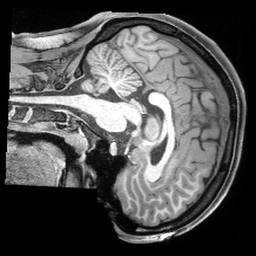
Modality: T1w
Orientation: sagittal
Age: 21
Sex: female
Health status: healthy
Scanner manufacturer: siemens
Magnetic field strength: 3 T
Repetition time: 2.4 s
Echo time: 0.00194 s